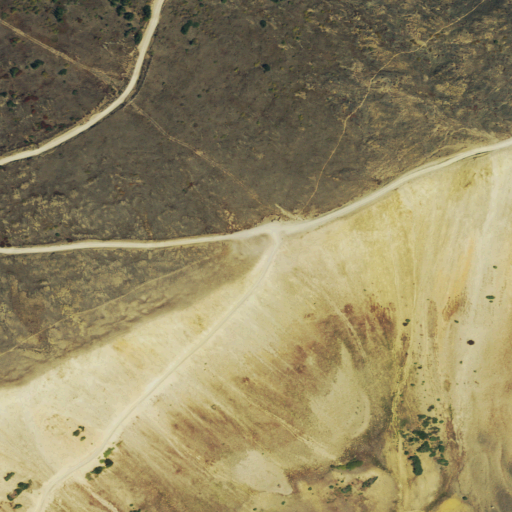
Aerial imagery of gap in Colorado named Webster Pass containing grassland, shrub, and barren land